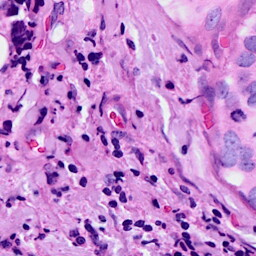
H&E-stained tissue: Breast